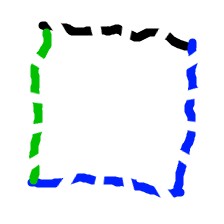
Shape: square